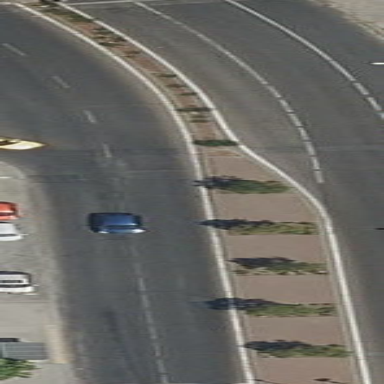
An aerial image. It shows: Kerb serving as barrier.